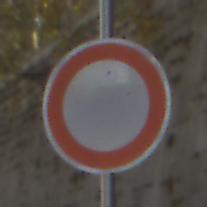
Verkehrszeichen: VerbotFahrzeugeAllerArt
Umgebung: Outdoor, Suburban
Tageszeit: MorningAfternoon
Wetter: PartlyCloudy
Licht: Natural
Jahreszeit: NotSpecified
Kontrast: MediumContrast